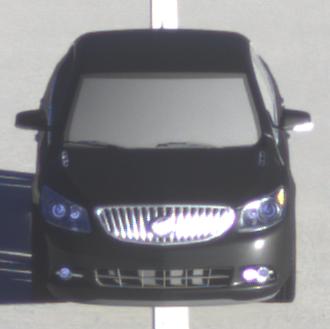
Make: Buick
Model: LaCrosse
Detailed model: Gen. 2
Model produced from: 2009
Model produced until: 2016
Doors: 4
Color: black
Road condition: dry road
Daytime: sunrise or sunset
Contrast: low contrast